Question: I am having trouble with creating a boxplot. There are no errors, it just doesn't show all the point:

Till 513
My code:
'''
data = [df2['Counts'][0:470], df2['Counts'][471:494],df2['Counts'][495:]]
fig1, ax4 = plt.subplots()
ax4.set_title('Furter vs Krum serum')
plt.xticks([] ,['F4','Km','Liquid' ])
ax4.boxplot(data)
plt.show()
'''
The box plot is missing the "Km and liquid" parts (there is only one point) and shows only the F4 which is the largest set.
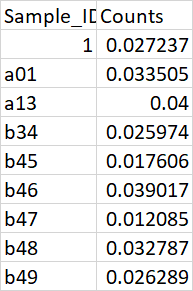
Answer: Probably your dataframe doesn't contain the information you're expecting. Or maybe the 'F4' part has a completely different range? If e.g. the values of 'Km', 'Liquid' are 10 times smaller, they would get reduced to just a line near zero.
You could print out 'df2['Counts'][471:494]' and 'df2['Counts'][495:]' to see how the values look like. The code below adds a scatter plot to see all the points.
Some remarks:
- <URL>- 'xticks'- 'xticklabels''xticks''1, 2, 3'
Here is some example code showing how things could fit together. To help debugging, a scatter plot is added to see where all the points really are.
'''
import numpy as np
import pandas as pd
import matplotlib.pyplot as plt
df2 = pd.DataFrame({'Counts': np.random.normal(0.02, 0.002, 513)})
data = [df2['Counts'][0:471], df2['Counts'][471:495], df2['Counts'][495:]]
fig1, ax4 = plt.subplots()
ax4.boxplot(data)
for i in range(3):
ax4.scatter(np.repeat([i+1], len(data[i])), data[i])
ax4.set_title('Furter vs Krum serum')
ax4.set_xticks([1, 2, 3])
ax4.set_xticklabels(['F4', 'Km', 'Liquid'])
plt.show()
'''
<URL>